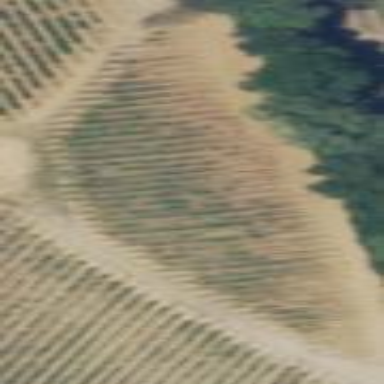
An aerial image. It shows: Vineyard where grapes are grown.